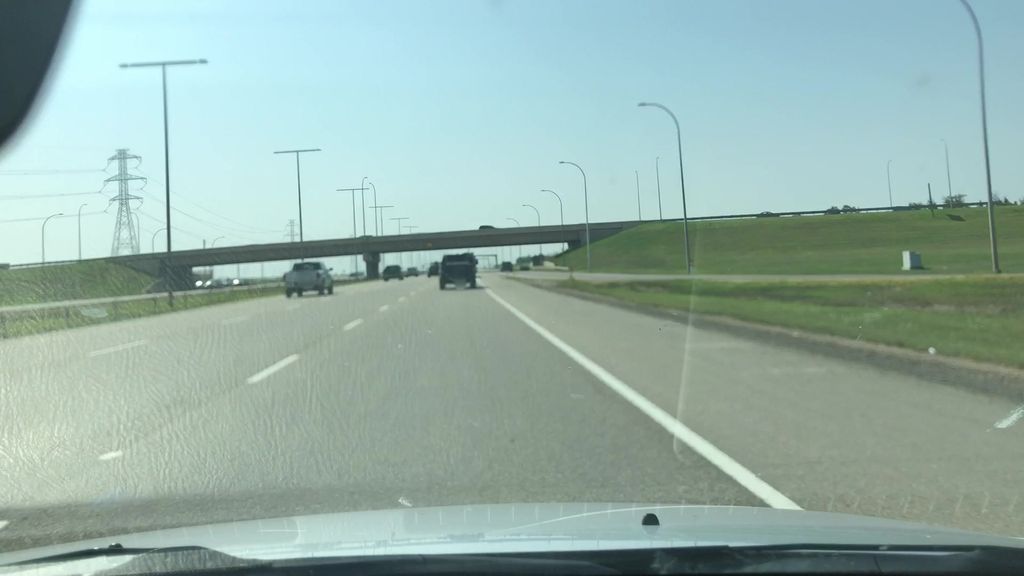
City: edmonton